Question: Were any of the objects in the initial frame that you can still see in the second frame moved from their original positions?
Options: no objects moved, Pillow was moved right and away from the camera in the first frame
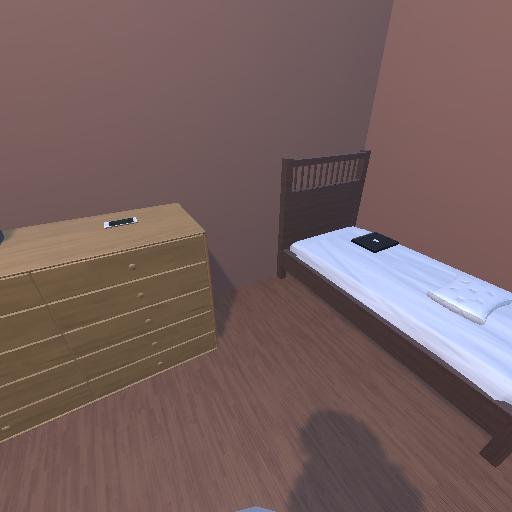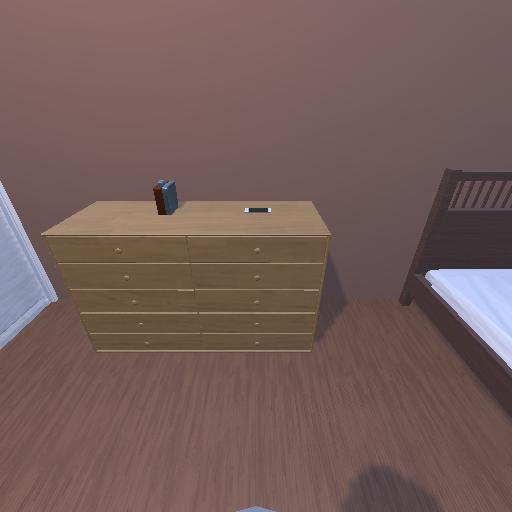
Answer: no objects moved